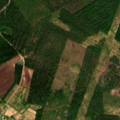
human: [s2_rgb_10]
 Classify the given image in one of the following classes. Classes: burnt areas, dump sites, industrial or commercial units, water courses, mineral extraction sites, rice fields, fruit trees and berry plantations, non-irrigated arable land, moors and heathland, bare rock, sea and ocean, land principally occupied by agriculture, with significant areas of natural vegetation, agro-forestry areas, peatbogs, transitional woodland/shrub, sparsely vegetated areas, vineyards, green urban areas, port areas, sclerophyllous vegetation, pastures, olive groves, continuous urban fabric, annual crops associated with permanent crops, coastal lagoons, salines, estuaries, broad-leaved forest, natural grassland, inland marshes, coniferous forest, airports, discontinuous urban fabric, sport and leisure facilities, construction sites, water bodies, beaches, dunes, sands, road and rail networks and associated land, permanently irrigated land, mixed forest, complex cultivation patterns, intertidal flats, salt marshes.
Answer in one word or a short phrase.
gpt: land principally occupied by agriculture, with significant areas of natural vegetation, coniferous forest, mixed forest, transitional woodland/shrub